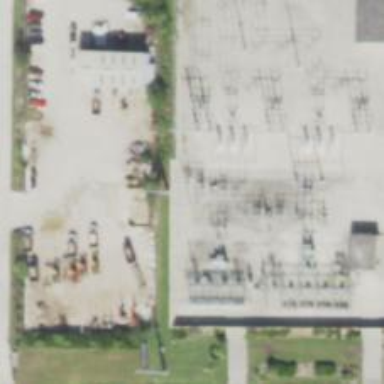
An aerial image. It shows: Power tower.